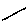
Label: line